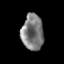
Tissue: prostate
Cell type: Myeloid cells
Senescence score: 0.3161
Nuclear area (px): 767
Mean DAPI intensity: 125.11